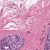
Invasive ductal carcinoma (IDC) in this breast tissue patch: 0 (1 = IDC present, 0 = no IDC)